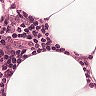
Metastatic tissue present: no